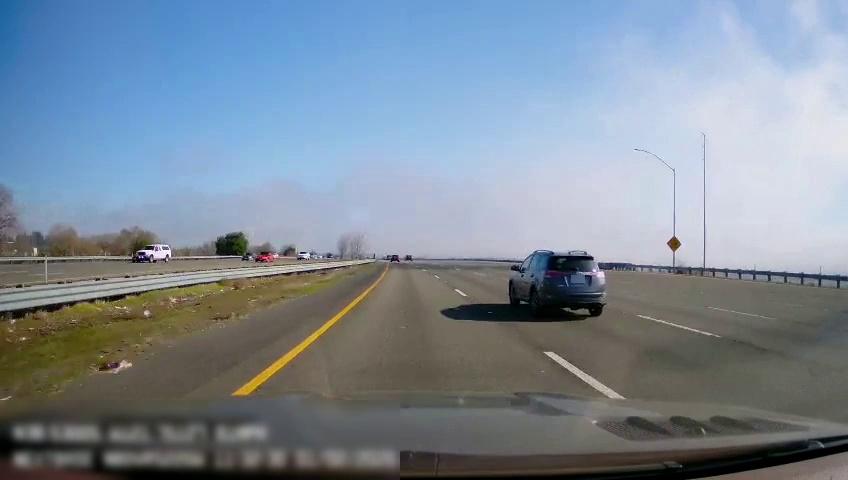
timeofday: Day
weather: Sunny
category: Drivable Space
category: Drivable Space
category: Vehicles | SUV
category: Vehicles | SUV
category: Vehicles | SUV
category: Vehicles | Car
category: Vehicles | Car
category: Vehicles | SUV
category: Lanes | Current Lane
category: Lanes | Current Lane
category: Lanes | Alternate Lane
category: Lanes | Alternate Lane
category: Traffic | Signs